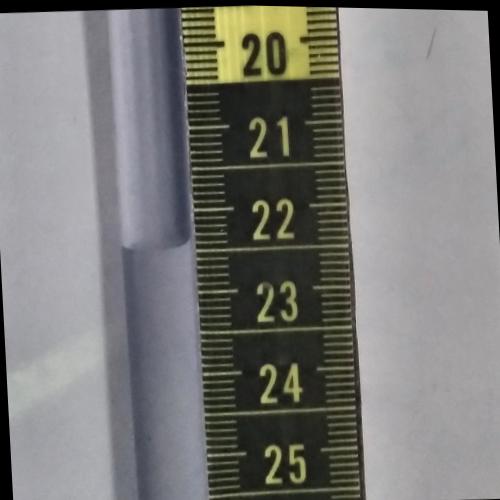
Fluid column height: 22.4 cm